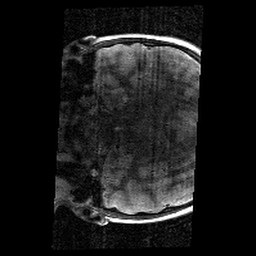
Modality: T2w
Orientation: coronal
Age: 11
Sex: male
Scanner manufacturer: siemens
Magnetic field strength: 3 T
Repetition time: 9.23 s
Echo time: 0.067 s